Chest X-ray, PA view. Patient: 47 years old, sex F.
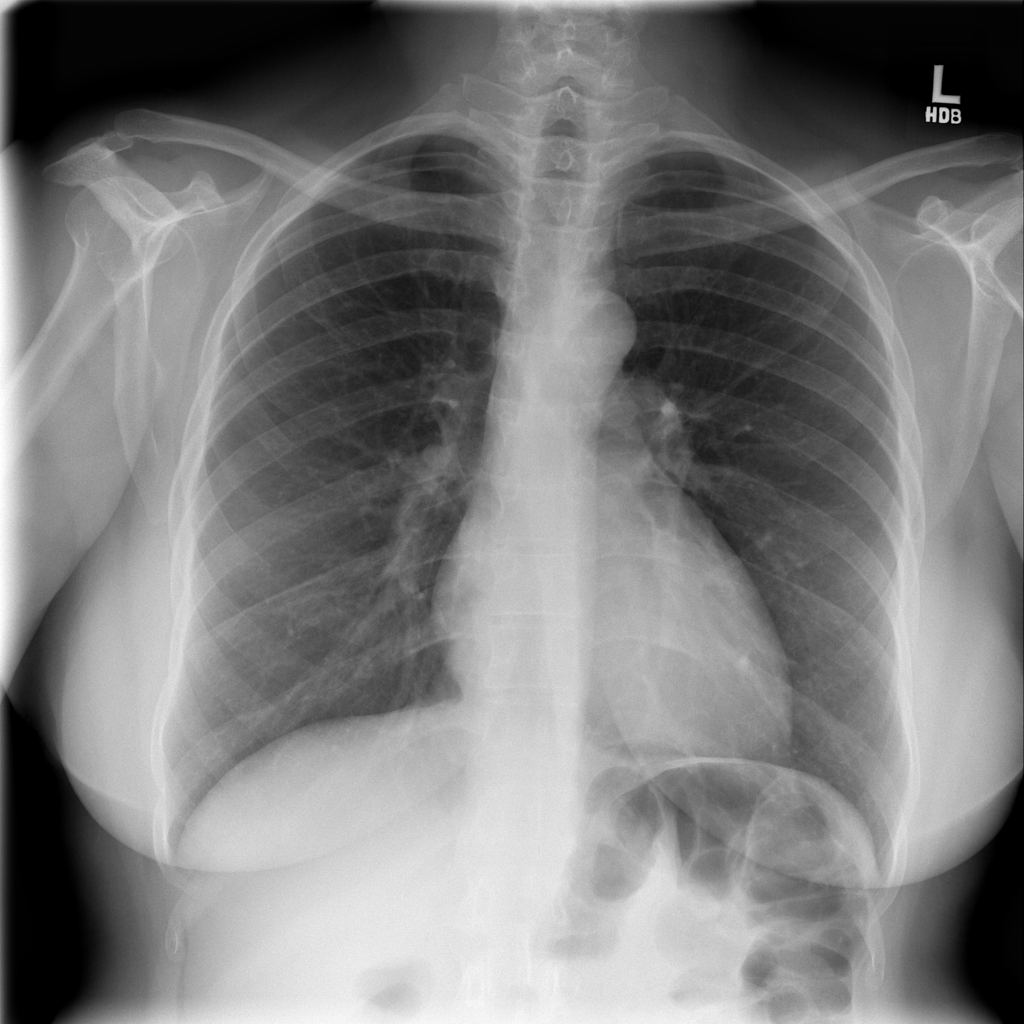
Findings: No Finding